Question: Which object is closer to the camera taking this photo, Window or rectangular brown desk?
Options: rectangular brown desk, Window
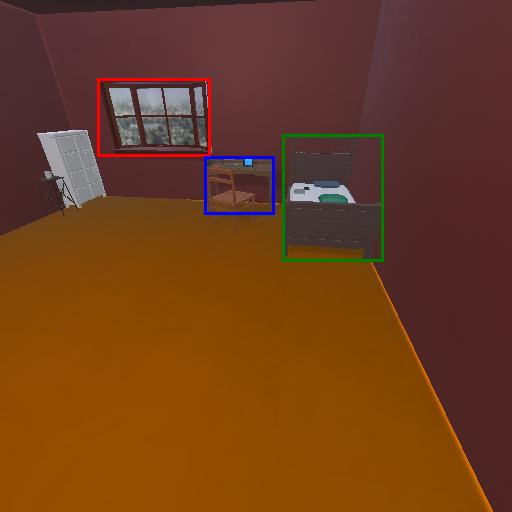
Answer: rectangular brown desk